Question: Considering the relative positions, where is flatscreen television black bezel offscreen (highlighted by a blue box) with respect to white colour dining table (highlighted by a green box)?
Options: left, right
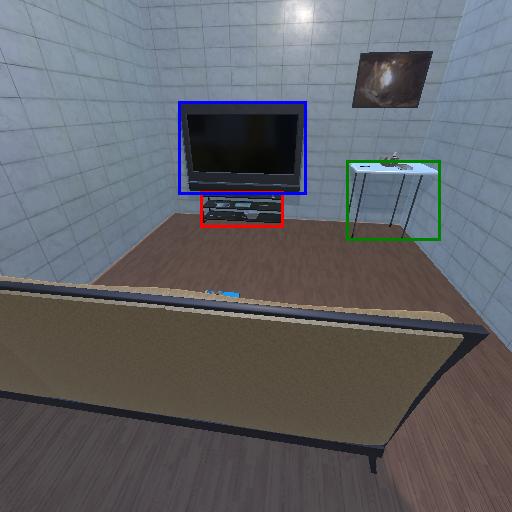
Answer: left